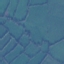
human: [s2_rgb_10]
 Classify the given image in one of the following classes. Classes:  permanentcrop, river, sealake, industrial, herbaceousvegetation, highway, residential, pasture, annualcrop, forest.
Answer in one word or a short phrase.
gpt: Pasture